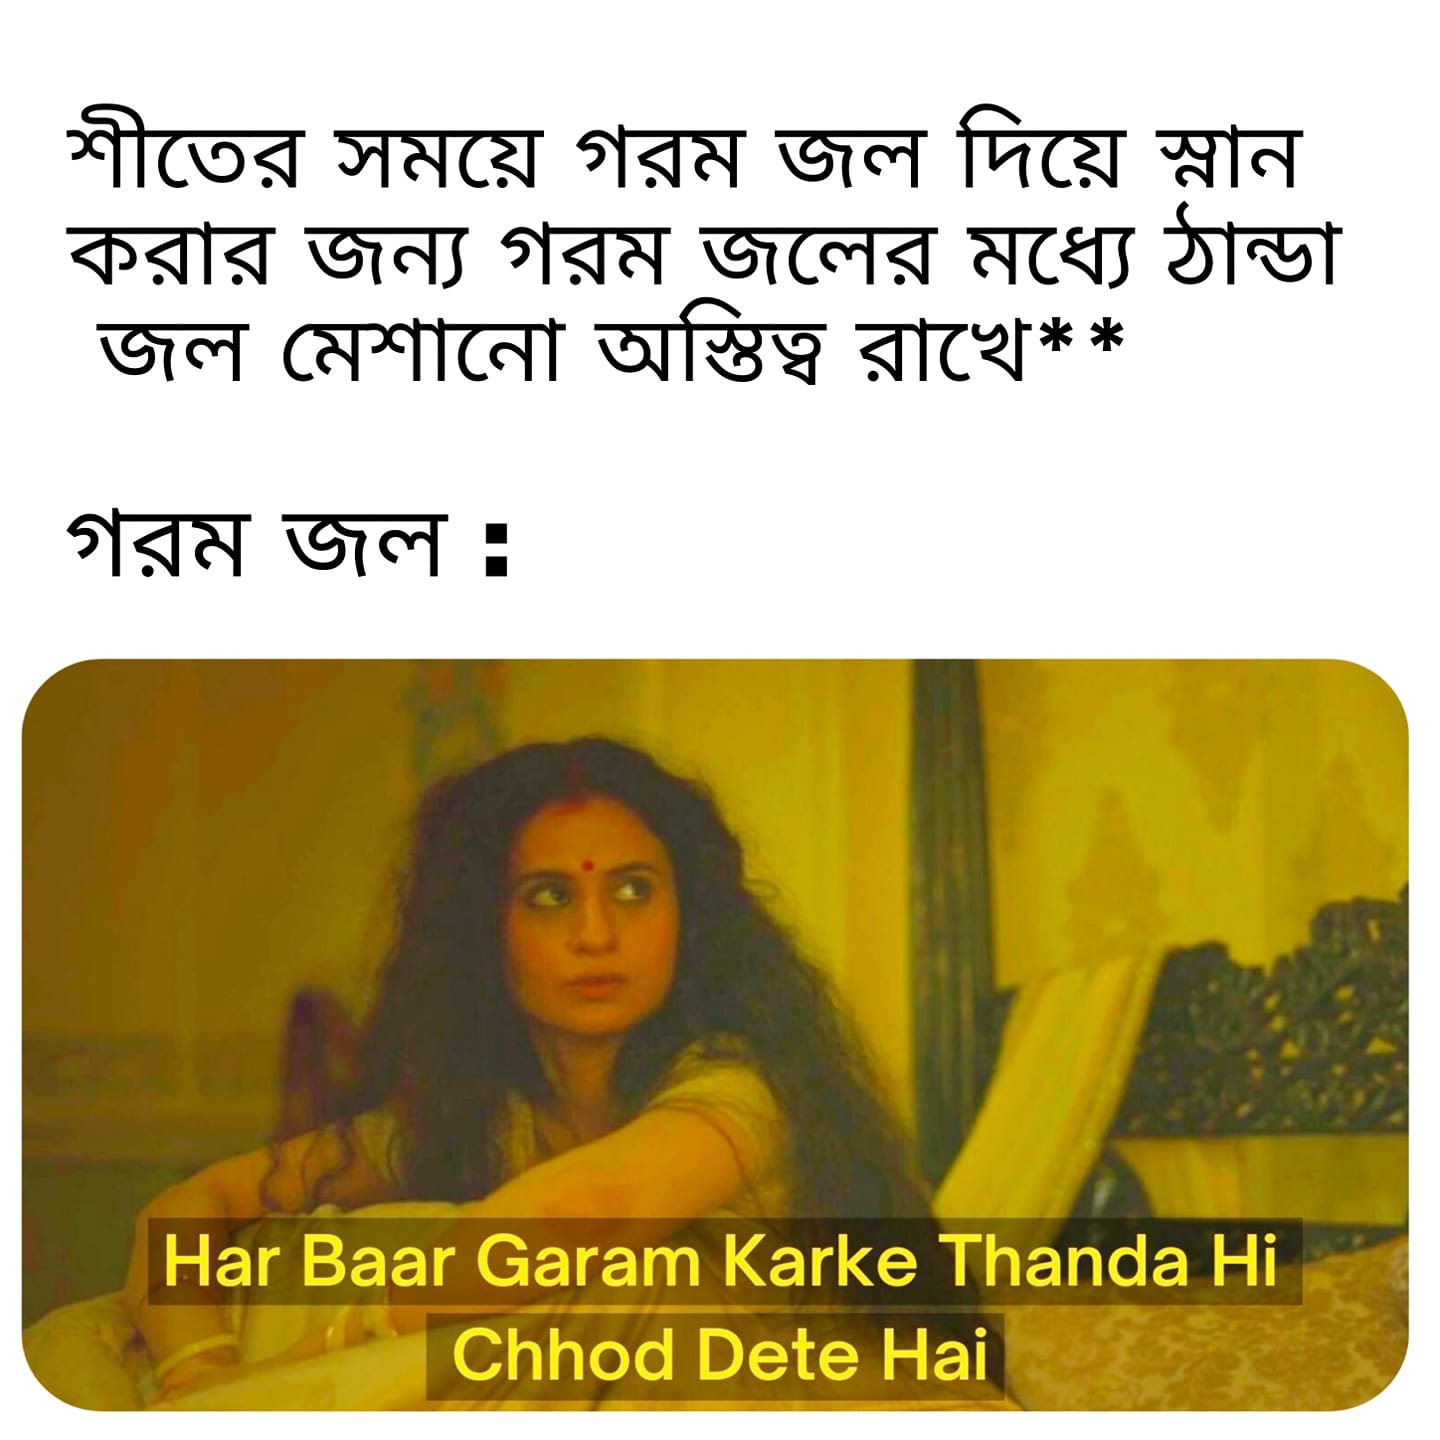
Caption: শীতের সময়ে গরম জল দিয়ে স্মান করার জন্য গরম জলের মধ্যে ঠান্ডা জল মেশানো অস্তিত্ব রাখে**   গরম জল : Har Baar Garam Karke Thanda Hi Chhod Dete Hai
Label: hate